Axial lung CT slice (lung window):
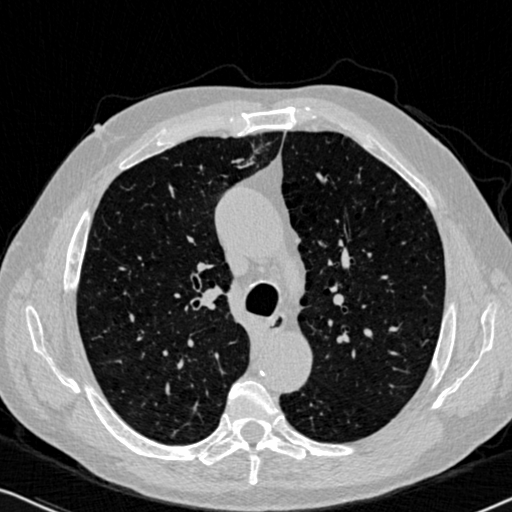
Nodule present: no